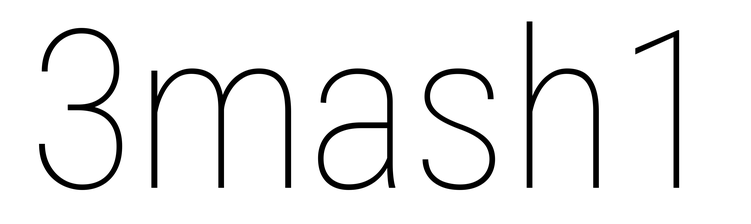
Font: Roboto_Condensed_Thin